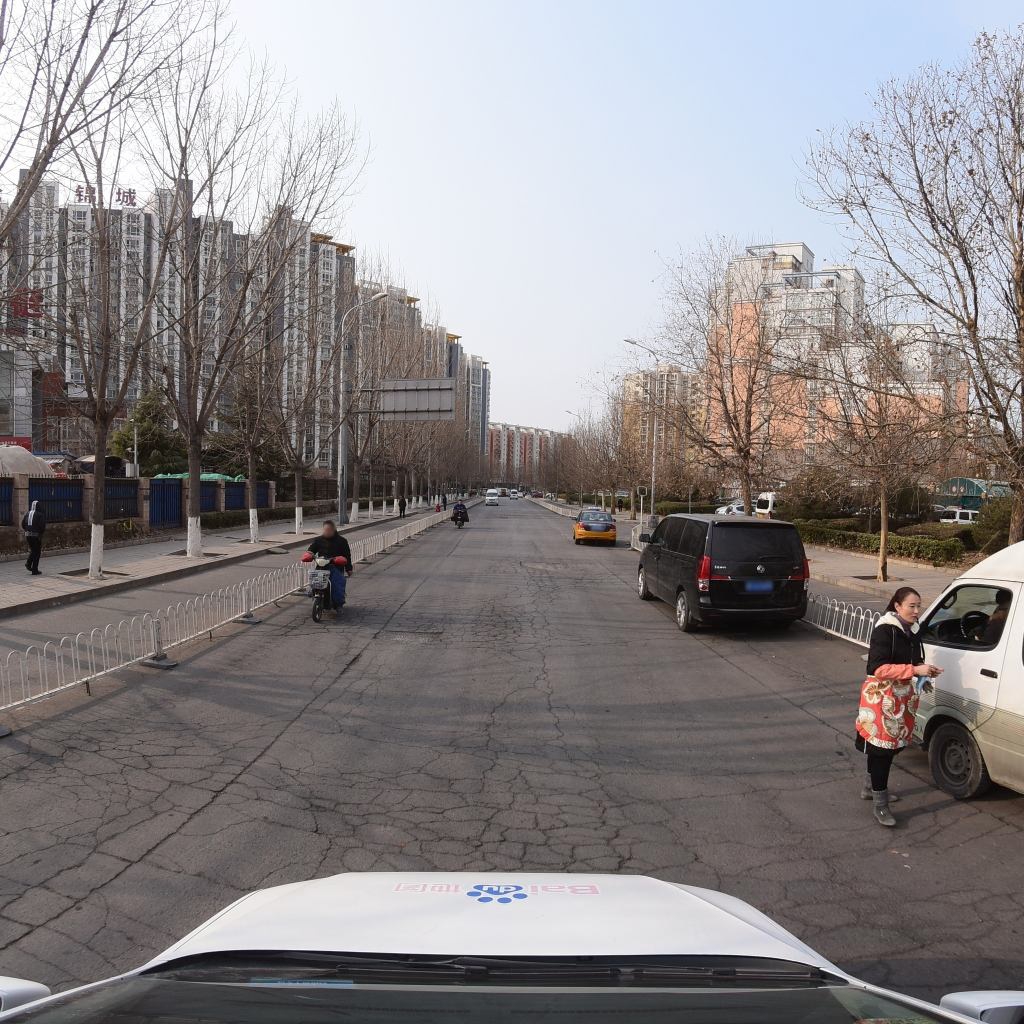
Region: Fengtai
Road damage annotations: pothole, alligator crack